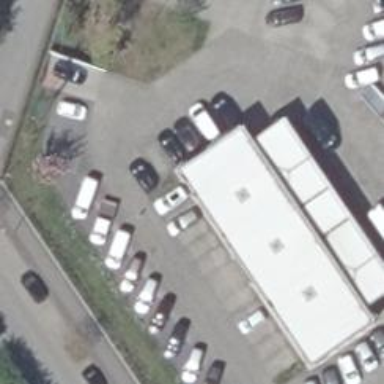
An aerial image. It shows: Flat-roofed commercial building with car shop.